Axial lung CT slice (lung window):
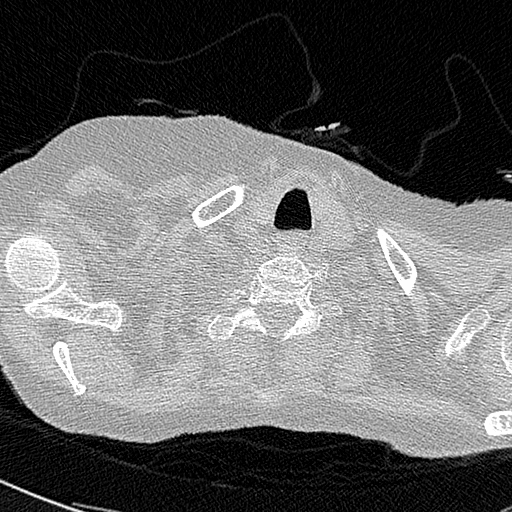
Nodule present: no